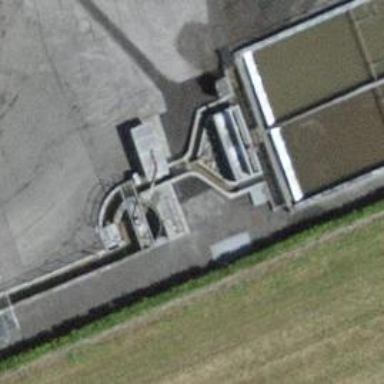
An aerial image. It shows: Drain carrying wastewater.